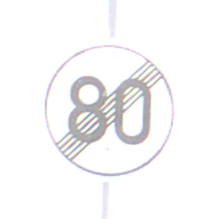
Verkehrszeichen: EndeGeschwindigkeit80
Umgebung: Outdoor, Nature
Tageszeit: SunriseSunset
Wetter: PartlyCloudy
Licht: Natural
Jahreszeit: NotSpecified
Kontrast: HighContrast